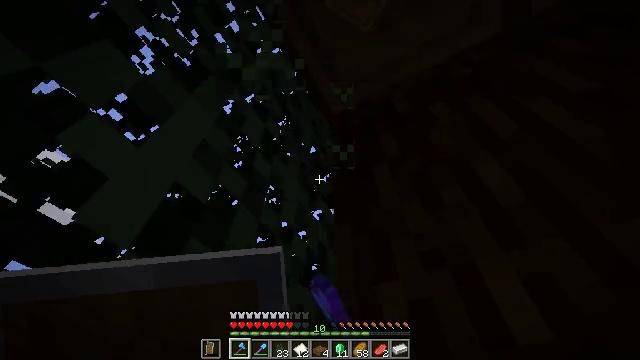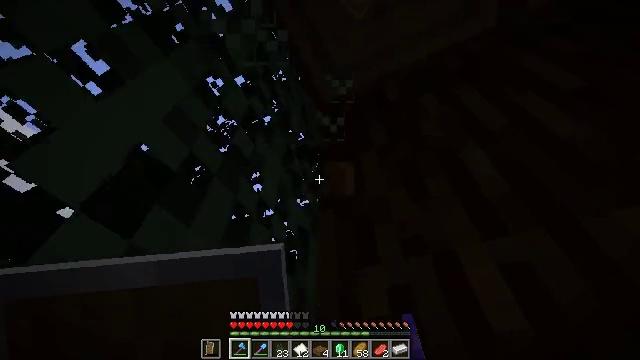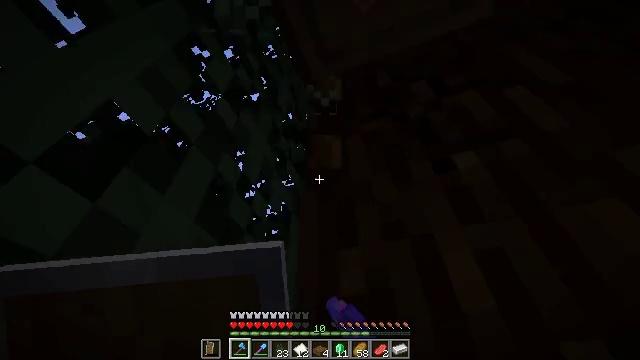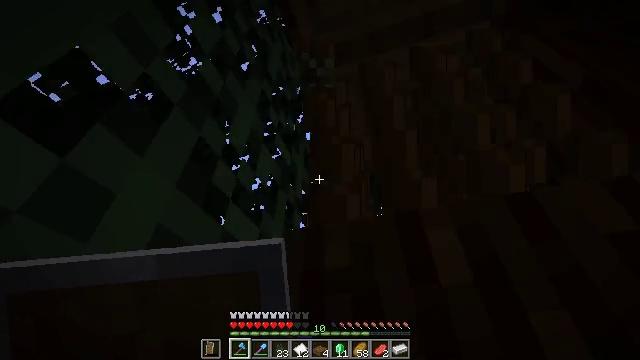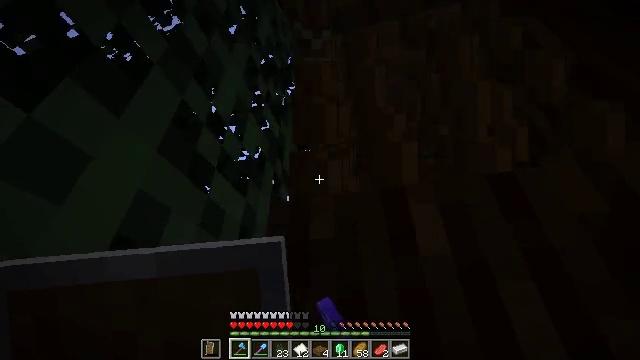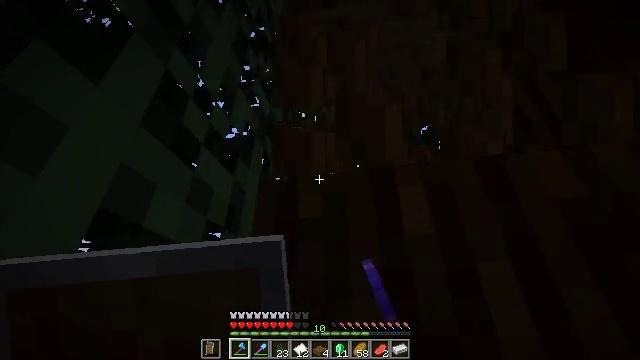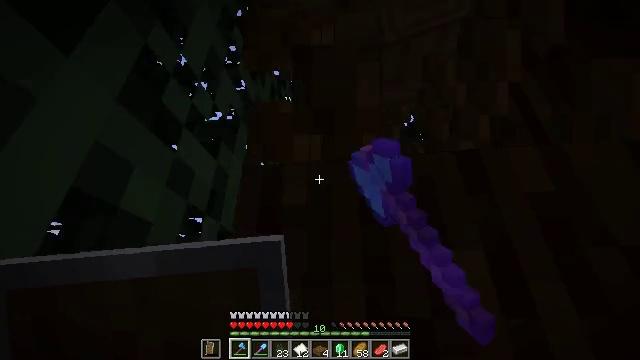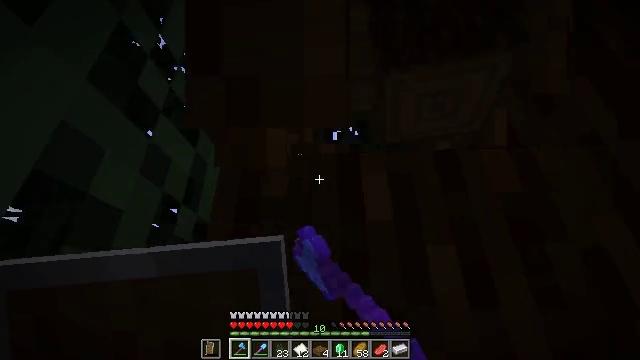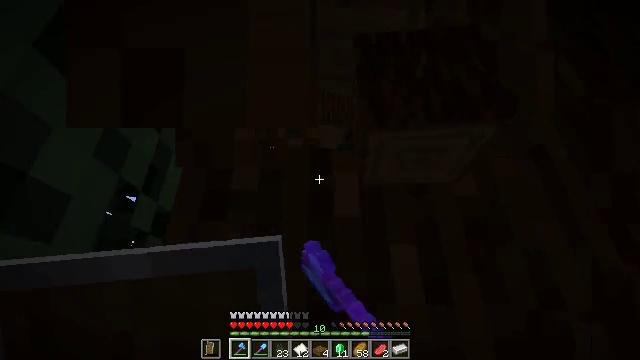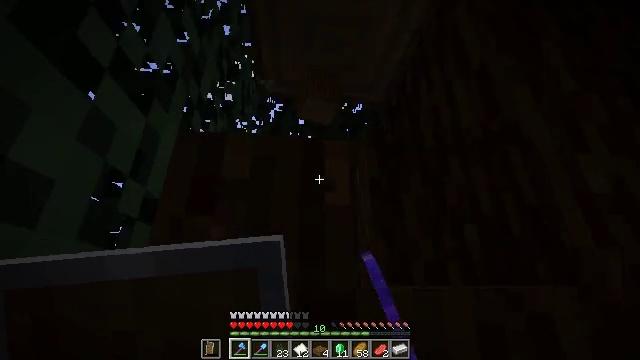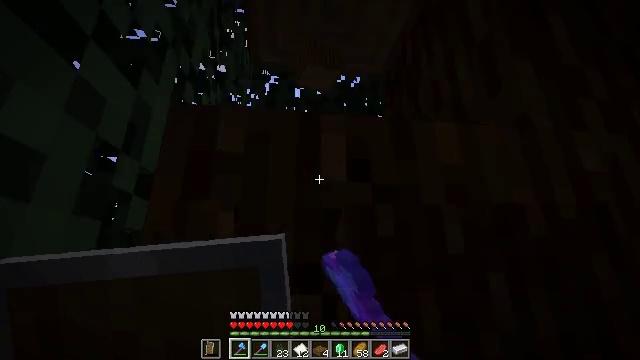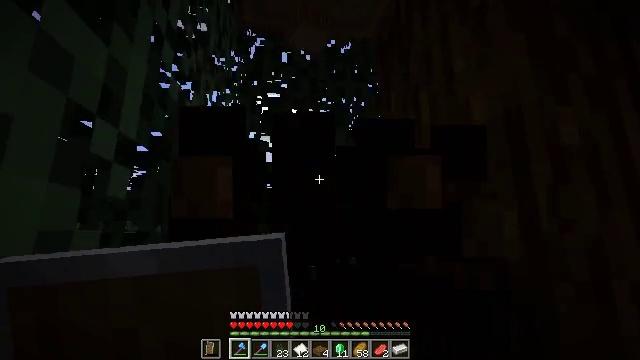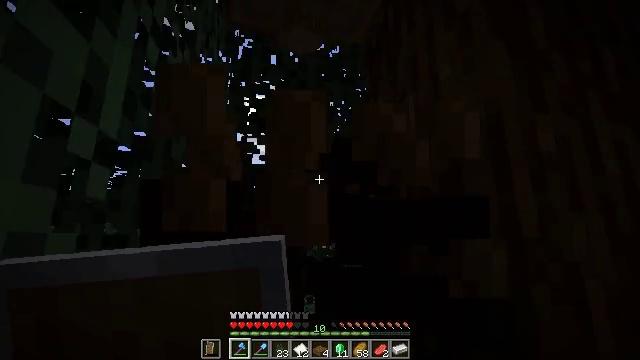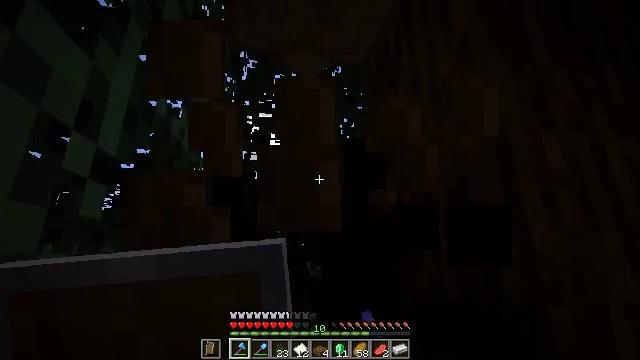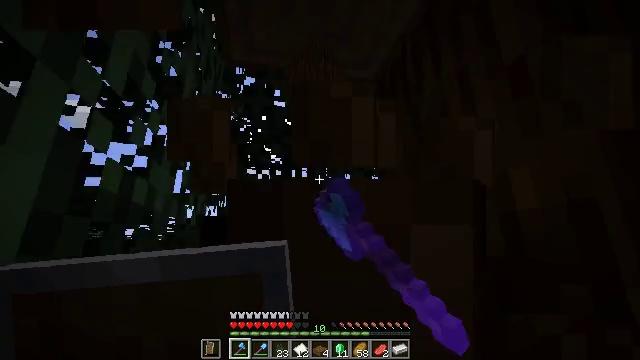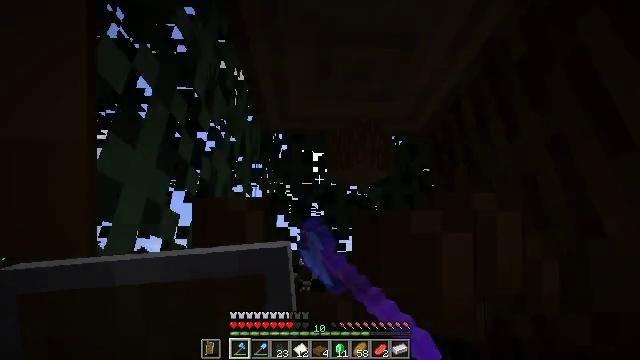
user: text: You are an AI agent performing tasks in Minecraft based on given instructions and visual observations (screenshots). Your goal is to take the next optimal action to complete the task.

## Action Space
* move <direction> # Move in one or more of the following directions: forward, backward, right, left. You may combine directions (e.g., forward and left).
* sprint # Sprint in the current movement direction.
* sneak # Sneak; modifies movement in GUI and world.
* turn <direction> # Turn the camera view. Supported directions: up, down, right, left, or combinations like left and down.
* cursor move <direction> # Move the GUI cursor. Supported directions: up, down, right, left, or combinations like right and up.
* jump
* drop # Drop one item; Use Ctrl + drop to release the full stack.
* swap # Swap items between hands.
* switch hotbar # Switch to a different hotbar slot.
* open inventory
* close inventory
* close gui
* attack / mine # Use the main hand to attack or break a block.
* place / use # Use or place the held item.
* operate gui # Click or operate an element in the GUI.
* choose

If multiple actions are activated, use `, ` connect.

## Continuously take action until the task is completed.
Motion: motion action
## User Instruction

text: Gather spruce log by chopping the tree.
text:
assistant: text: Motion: turn right and down, attack / mine
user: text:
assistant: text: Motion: turn right and down, attack / mine
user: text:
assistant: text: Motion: turn right and down, attack / mine
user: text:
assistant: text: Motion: turn right and down, attack / mine
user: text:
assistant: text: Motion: turn right and down, attack / mine
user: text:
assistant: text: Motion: turn right and down, attack / mine
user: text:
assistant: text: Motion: turn right and down, attack / mine
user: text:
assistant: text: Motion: turn right, attack / mine
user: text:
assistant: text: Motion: turn right and down, attack / mine
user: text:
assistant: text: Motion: turn down, attack / mine
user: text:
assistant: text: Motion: turn right and down, attack / mine
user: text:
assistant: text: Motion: turn right, attack / mine
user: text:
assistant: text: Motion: move forward, turn up, attack / mine
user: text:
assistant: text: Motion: move forward and move left, attack / mine, jump
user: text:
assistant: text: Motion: move forward and move left, turn left and up, attack / mine, jump
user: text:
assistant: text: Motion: move forward and move left, turn right and up, attack / mine, jump
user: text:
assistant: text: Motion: move forward and move left, turn right and up, attack / mine, jump
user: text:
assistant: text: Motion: move forward and move left, turn right and up, attack / mine
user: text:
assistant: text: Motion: move forward and move left, turn right and up, attack / mine
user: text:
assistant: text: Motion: move forward and move left, turn right and up, attack / mine
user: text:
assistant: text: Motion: move forward and move left, turn right, attack / mine
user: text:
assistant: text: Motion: move forward and move left, turn right, attack / mine
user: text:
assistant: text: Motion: move forward and move left, turn right and down, attack / mine
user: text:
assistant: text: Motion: move forward and move left, turn right and down, attack / mine
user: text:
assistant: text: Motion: turn right and down, attack / mine
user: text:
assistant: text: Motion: turn right and down, attack / mine
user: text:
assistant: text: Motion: turn right and down, attack / mine
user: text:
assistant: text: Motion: turn right and down, attack / mine
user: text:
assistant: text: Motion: turn right and down, attack / mine
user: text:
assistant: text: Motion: turn right and down, attack / mine